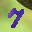
Label: 7